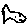
Label: fish